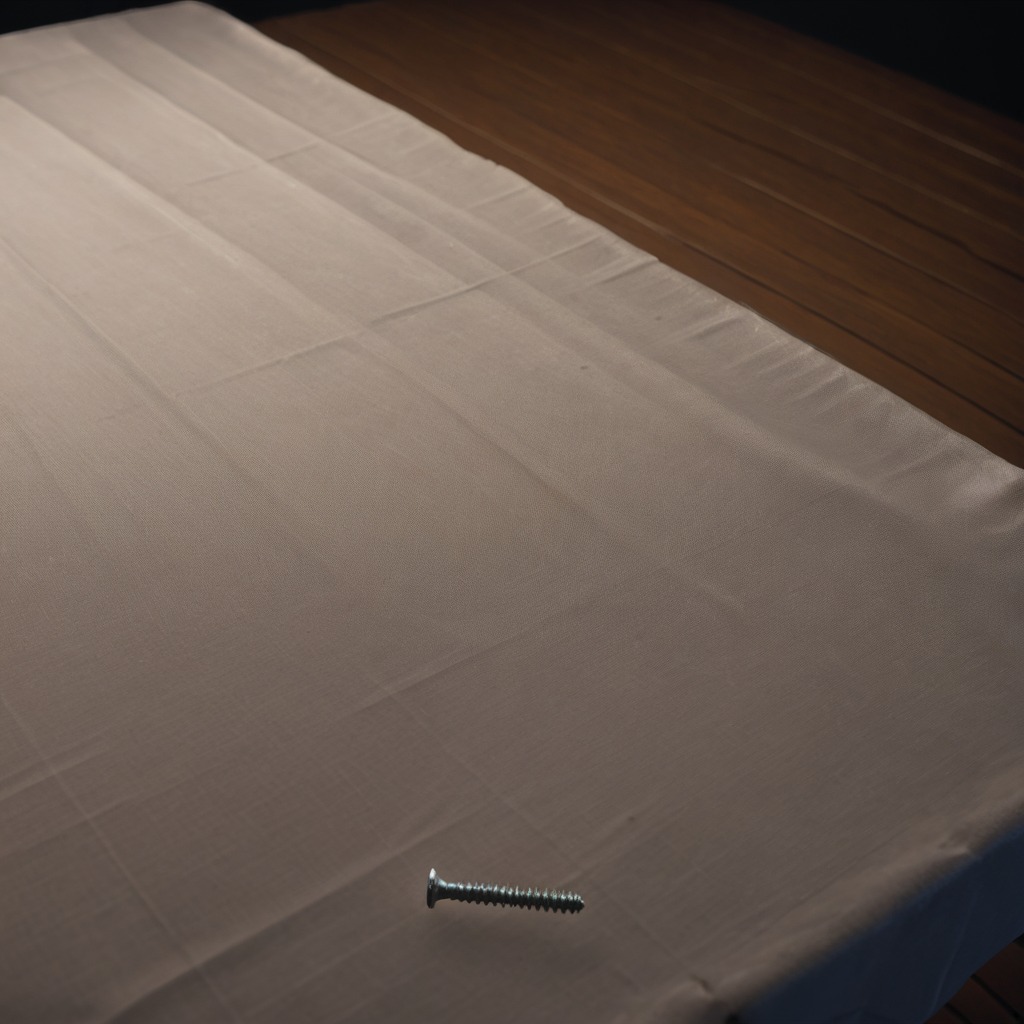
A metal screw is lying on a wooden table.